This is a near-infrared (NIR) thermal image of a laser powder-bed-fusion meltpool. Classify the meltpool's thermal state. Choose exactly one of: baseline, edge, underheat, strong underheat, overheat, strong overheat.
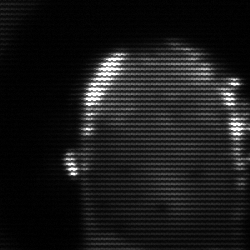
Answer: baseline